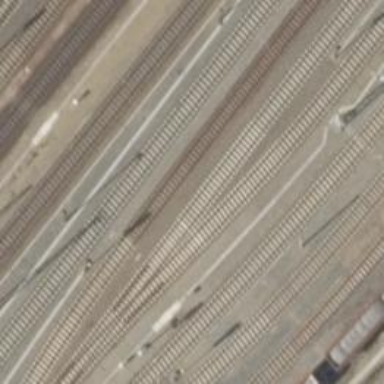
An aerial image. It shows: Railway track with electrified contact lines. This is siding track.